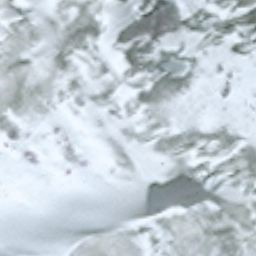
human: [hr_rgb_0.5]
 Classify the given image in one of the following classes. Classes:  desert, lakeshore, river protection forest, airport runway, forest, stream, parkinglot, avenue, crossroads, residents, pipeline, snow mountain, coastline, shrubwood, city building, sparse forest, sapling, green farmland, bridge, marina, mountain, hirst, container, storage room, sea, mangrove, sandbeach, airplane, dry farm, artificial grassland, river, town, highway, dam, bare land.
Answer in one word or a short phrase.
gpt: snow mountain